Field crop: maize
Growth stage: 2
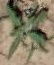
Species: atriplex